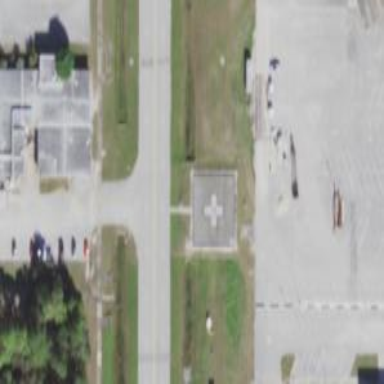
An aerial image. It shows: Image of helipad at airport.